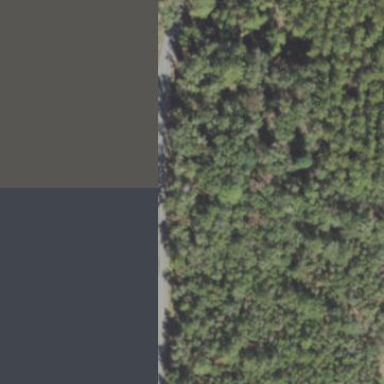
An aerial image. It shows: Mixed leaf woodland.